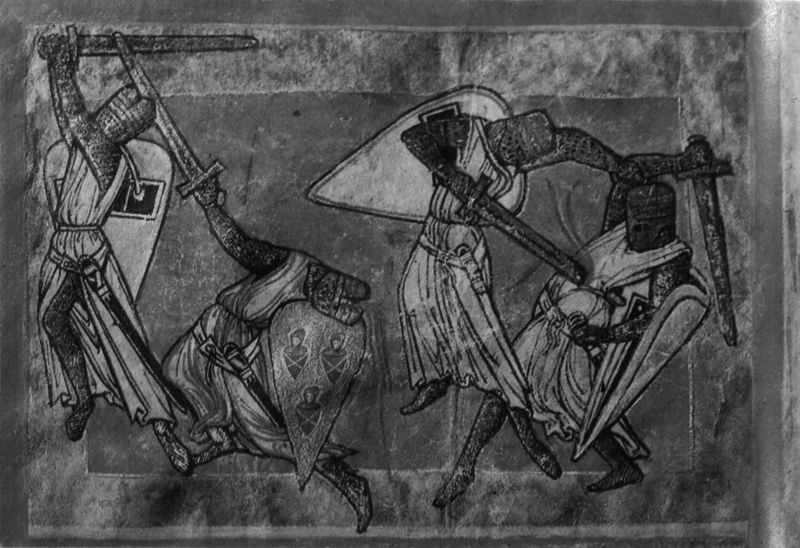
Titel: Speculum Virginum / Einzelblatt
Institution: Hannover, Kestner-Museum
Schlagwörter: kampf, grau, schwarz, weiss, gürtel, tuch, teppich, rahmen, tod, england, rand, krieg, schlacht, soldaten, vier, schild, buch, illustration, schwert, helm, stiefel, ritter, rüstung, wappen, mittelalter, eroberung, krieger, visier, schlagen, stechen, zweikampf, schilde, buchmalerei, heraldik, waffenrock, ritterspiele, agon